Brain MRI, t1w sequence, axial 2D slice.
Patient: age 34, sex F, weight 95 kg, height 1.95 m
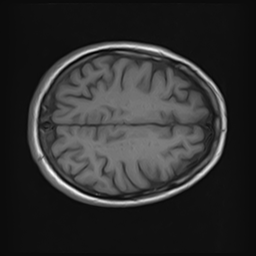